Aerial crown-view tile of a tropical tree (Barro Colorado Island, Panama), acquired 20250317:
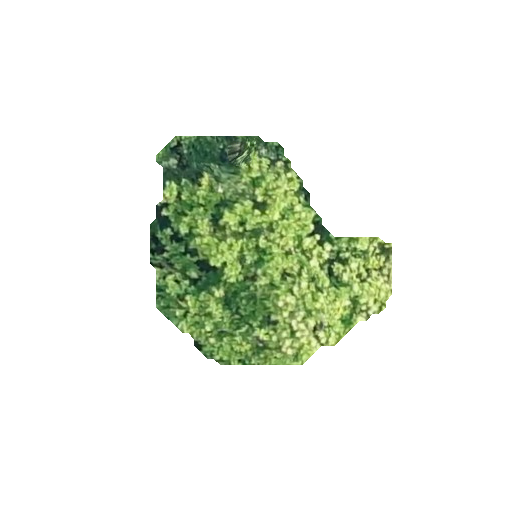
Species: Anacardium excelsum
GBIF accepted scientific name: Anacardium excelsum
Crown area: 58.198 m²